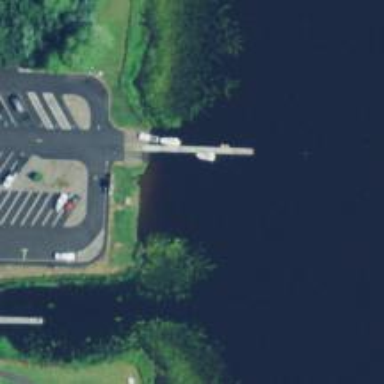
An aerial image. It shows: Slipway on leisure land.